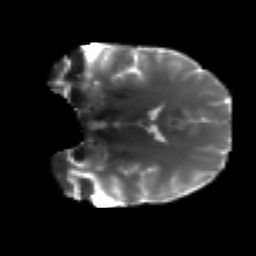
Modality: T2w
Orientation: coronal
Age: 28
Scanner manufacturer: siemens
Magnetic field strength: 3 T
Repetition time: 4.52 s
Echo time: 0.084 s